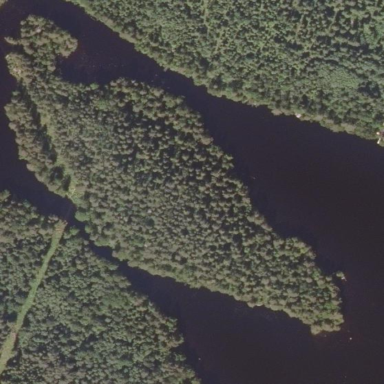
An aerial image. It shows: Islet surrounded by woodland.